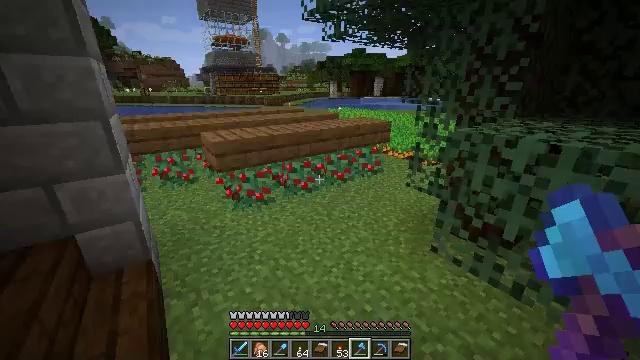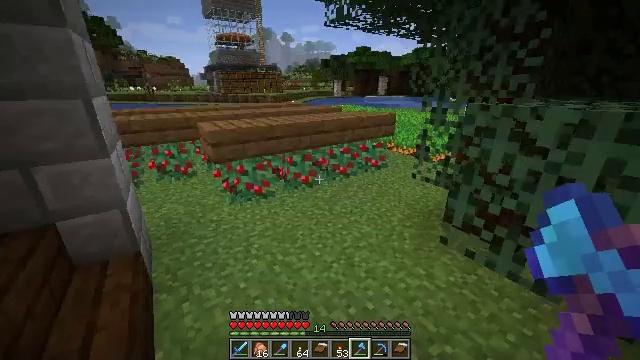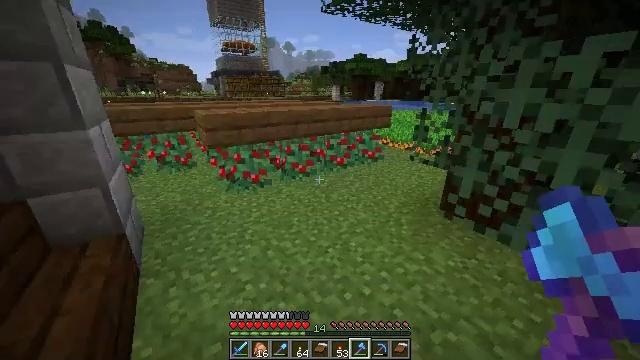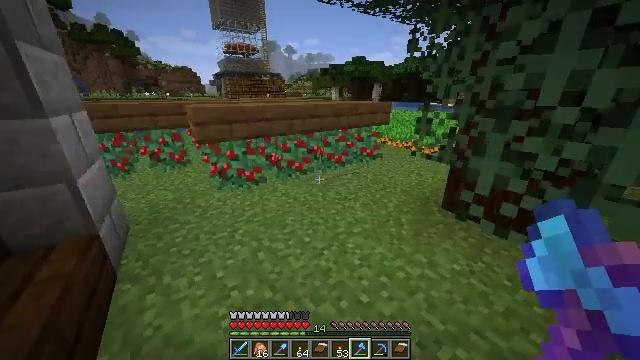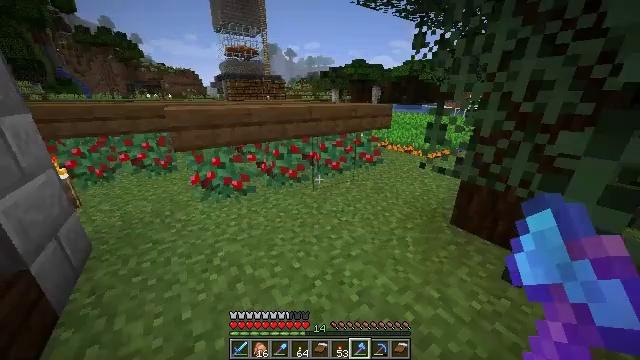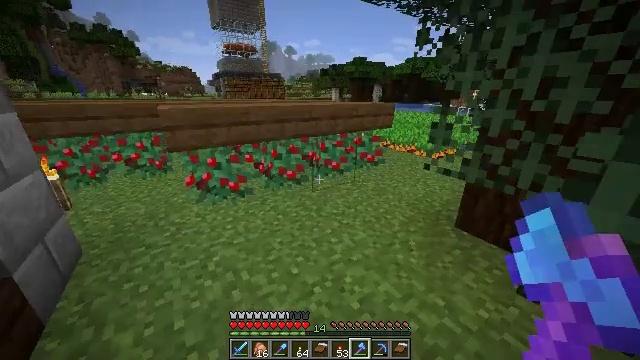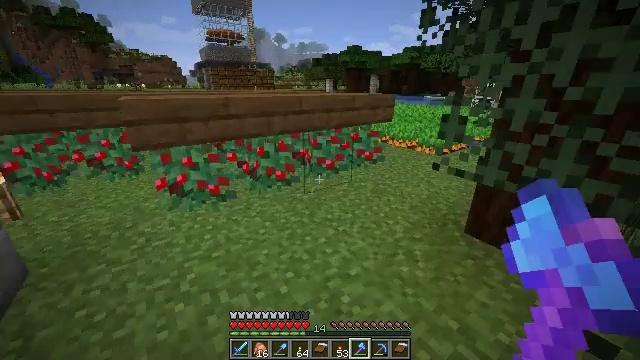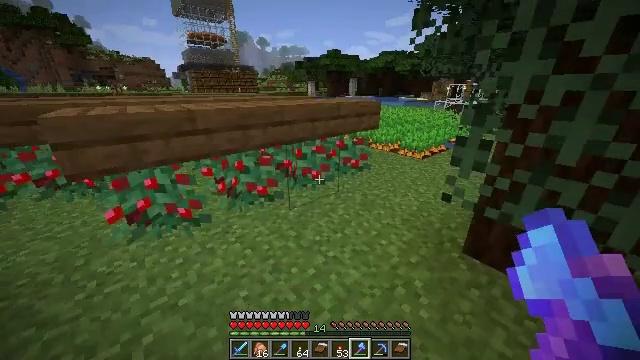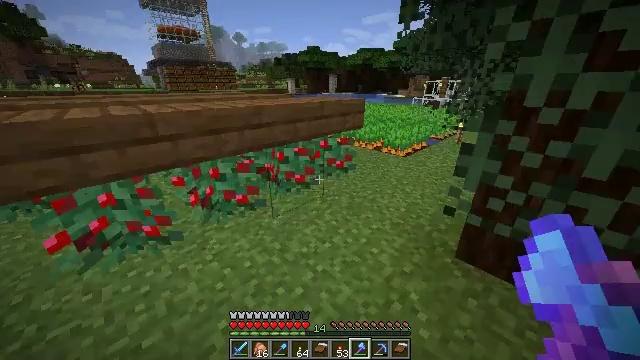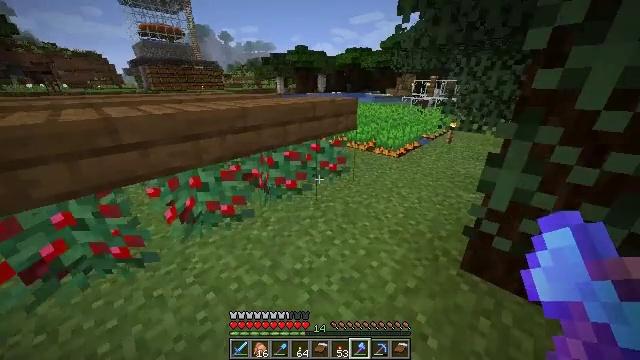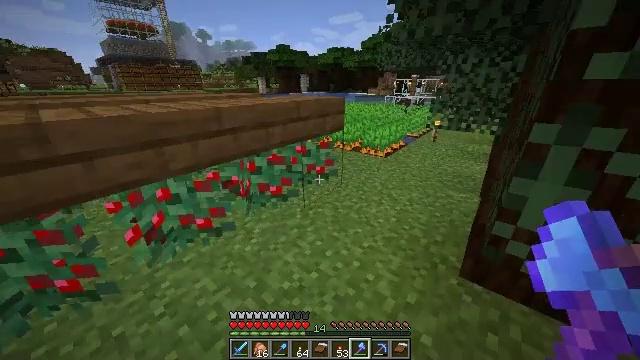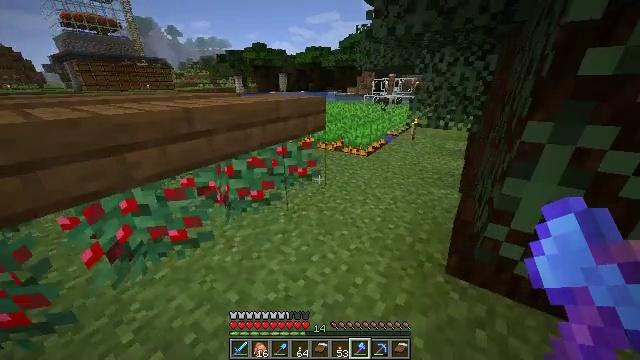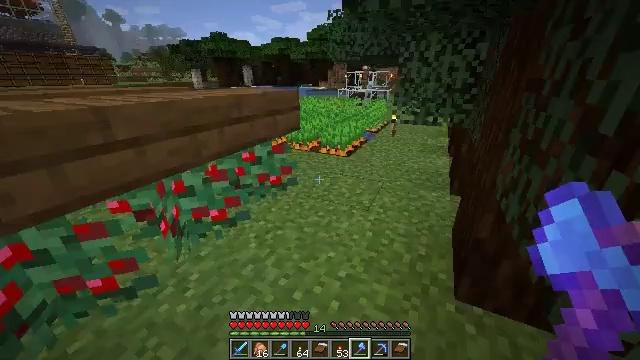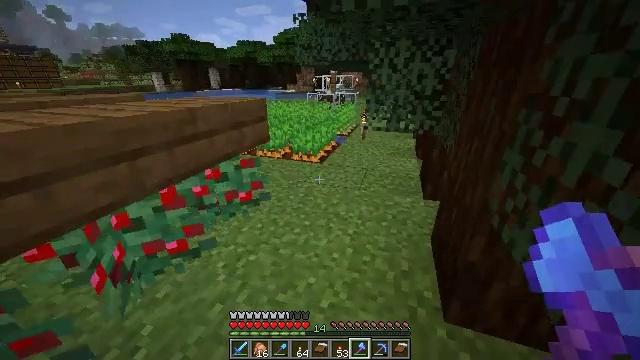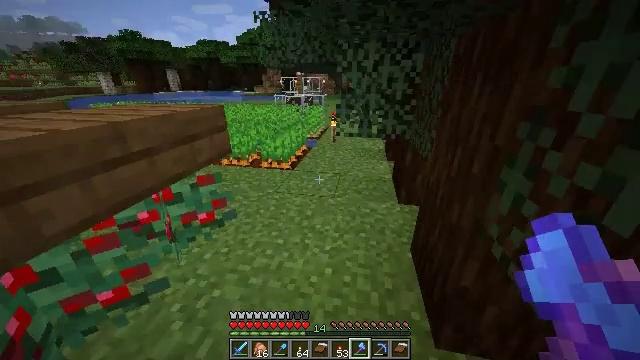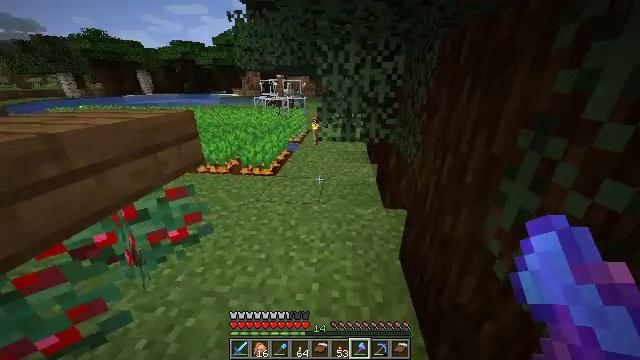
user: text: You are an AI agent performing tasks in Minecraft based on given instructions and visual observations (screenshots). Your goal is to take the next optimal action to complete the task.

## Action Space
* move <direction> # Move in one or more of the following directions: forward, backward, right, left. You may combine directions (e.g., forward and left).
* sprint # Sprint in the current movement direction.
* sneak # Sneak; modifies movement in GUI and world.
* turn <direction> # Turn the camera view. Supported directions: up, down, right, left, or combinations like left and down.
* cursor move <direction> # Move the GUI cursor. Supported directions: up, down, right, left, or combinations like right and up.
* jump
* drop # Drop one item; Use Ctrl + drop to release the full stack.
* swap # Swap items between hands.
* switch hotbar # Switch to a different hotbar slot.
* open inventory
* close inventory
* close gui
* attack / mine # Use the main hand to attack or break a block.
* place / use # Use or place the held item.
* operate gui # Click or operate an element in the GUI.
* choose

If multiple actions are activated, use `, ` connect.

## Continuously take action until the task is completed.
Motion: motion action
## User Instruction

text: Craft a brown bed using wool and a crafting table.
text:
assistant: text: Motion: move forward, sprint
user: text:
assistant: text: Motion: move forward, sprint
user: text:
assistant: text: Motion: move forward
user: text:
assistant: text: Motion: move forward
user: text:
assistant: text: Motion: move forward
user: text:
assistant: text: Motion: move forward, sprint, turn right
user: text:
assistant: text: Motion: move forward, sprint, turn right
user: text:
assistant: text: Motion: move forward, sprint, turn right
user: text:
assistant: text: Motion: move forward, turn right
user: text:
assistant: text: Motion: move forward, turn right
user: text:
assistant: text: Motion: move forward, turn right
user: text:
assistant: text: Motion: move forward, turn right
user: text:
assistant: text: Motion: move forward, turn right
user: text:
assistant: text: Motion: move forward, turn right
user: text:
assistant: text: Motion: move forward, turn right
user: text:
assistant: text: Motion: move forward, sprint
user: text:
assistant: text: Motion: move forward, sprint
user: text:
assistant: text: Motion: move forward, sprint
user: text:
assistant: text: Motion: move forward, sprint
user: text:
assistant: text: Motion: move forward, turn left
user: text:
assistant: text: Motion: move forward, turn left
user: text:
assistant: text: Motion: move forward, turn left
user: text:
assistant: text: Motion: move forward, turn left
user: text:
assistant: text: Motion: move forward
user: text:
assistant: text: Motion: move forward
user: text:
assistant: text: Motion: move forward
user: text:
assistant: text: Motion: move forward
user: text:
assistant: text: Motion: move forward, turn right
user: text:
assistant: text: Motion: move forward, turn right
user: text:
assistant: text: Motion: move forward, turn right